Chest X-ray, AP view. Patient: 57 years old, sex M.
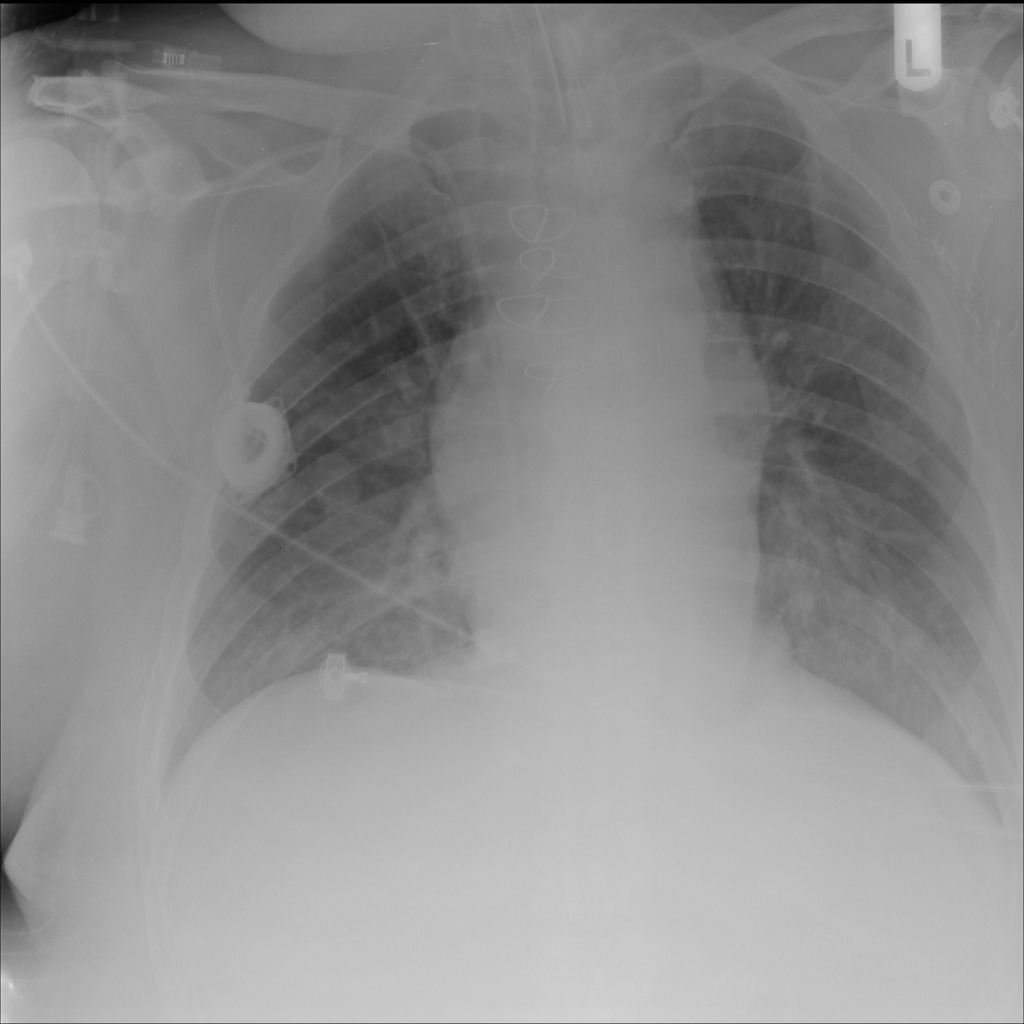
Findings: Effusion